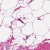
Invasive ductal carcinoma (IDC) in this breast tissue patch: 0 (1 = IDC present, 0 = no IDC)